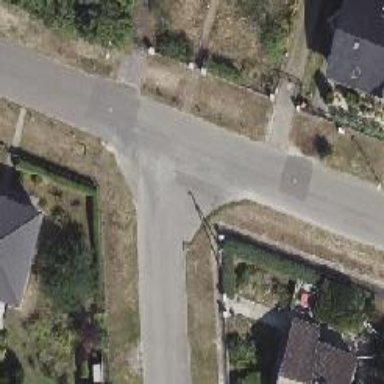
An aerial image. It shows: Residential road with asphalt surface.